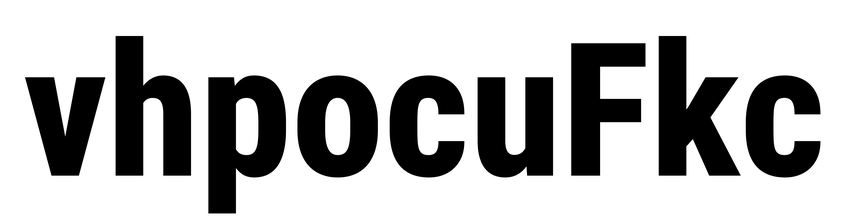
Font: Roboto_Condensed_ExtraBold